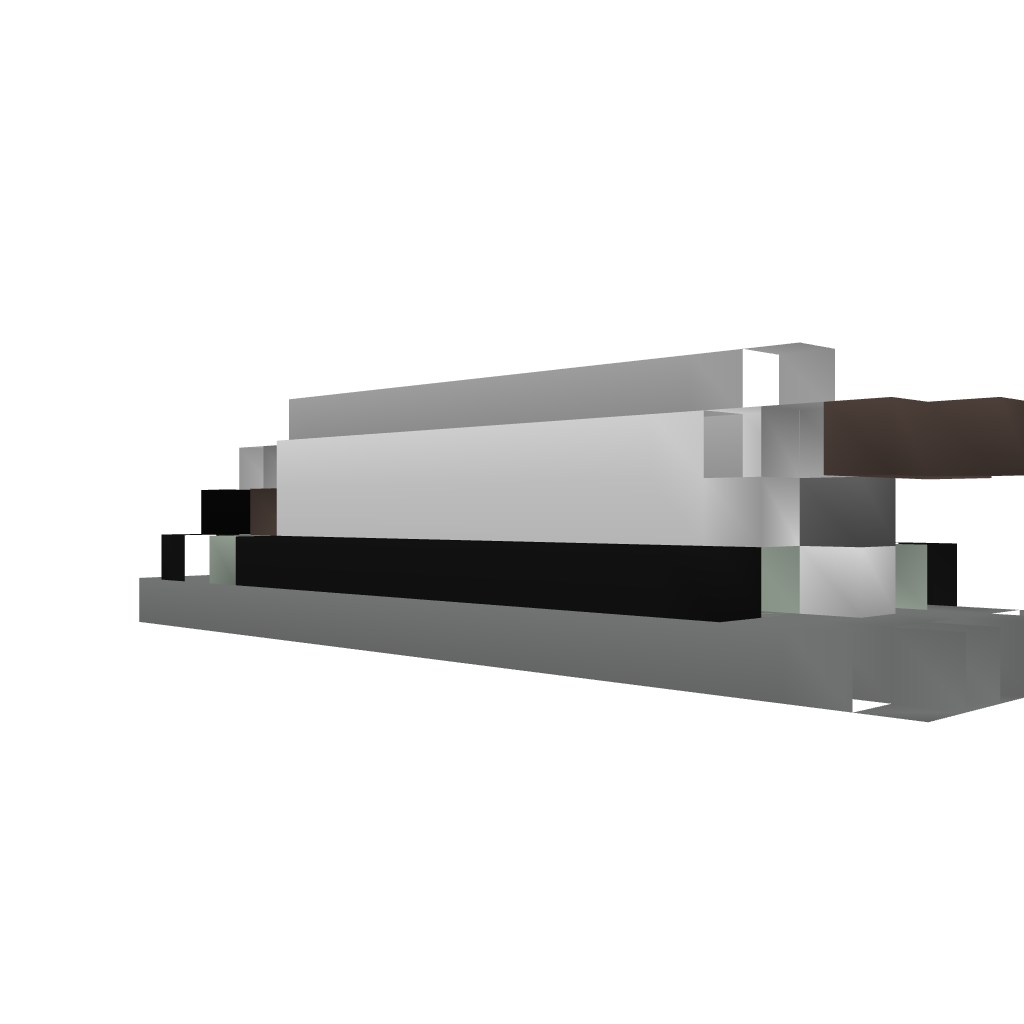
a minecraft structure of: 12-Charge Howitzer